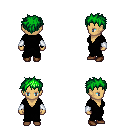
a pixel art fantasy rpg character, female body template, human, tanned skin, black robe, magenta pants, green bedhead hairstyle, white cloth bracers, brown shoes, four views (front, back, left, right), 2x2 character sprite sheet, small pixel art, hard edges, no anti-aliasing